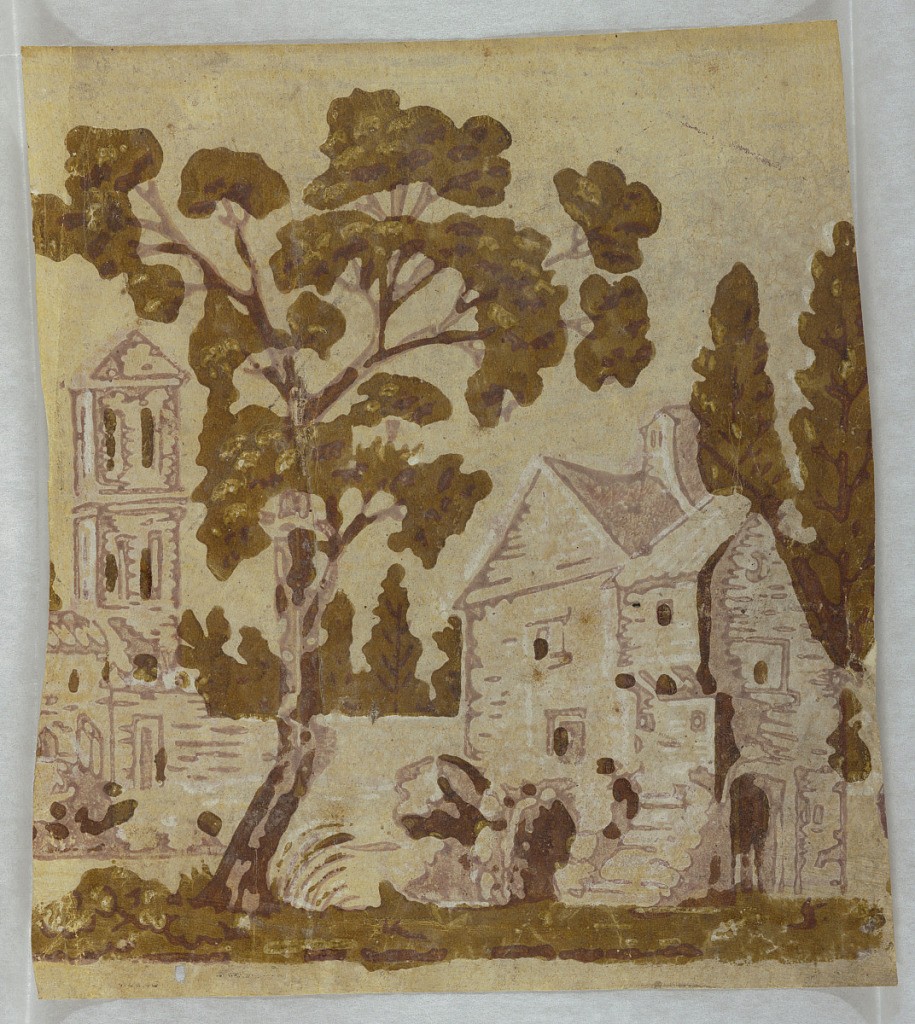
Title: Bandbox paper
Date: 1825–30
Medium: Block-printed paper on pasteboard support
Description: House and tree in foreground, church tower in background. In brown, green and white on a light green ground. Fragment of a bandbox. Note on verso: "Given to Carolena Maley Stickle, May 29, 1935 by Mrs. George Edward Follensbee of 615 Miles Ave., Cleveland, Ohio".